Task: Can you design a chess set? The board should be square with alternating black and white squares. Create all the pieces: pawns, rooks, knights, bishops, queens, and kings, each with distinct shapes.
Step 1973:
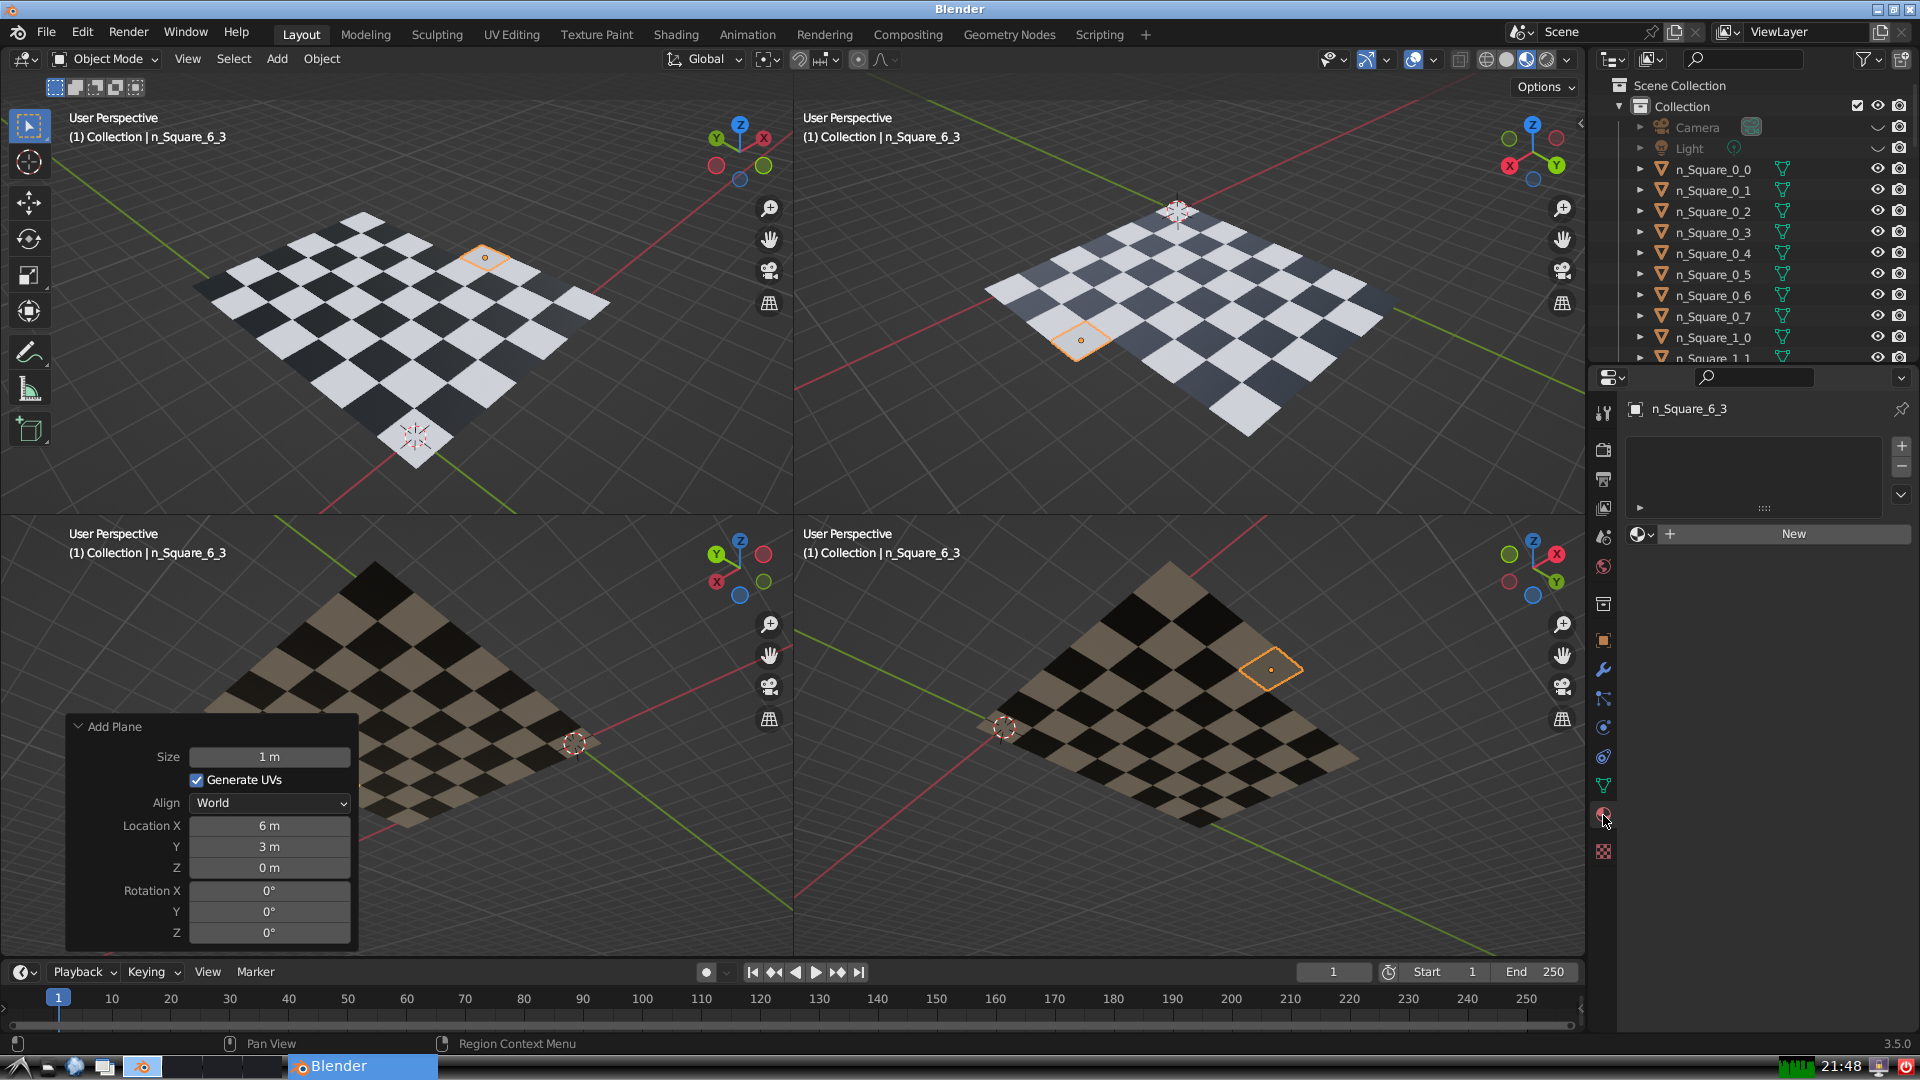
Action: {"mouse_move": [1636, 534]}